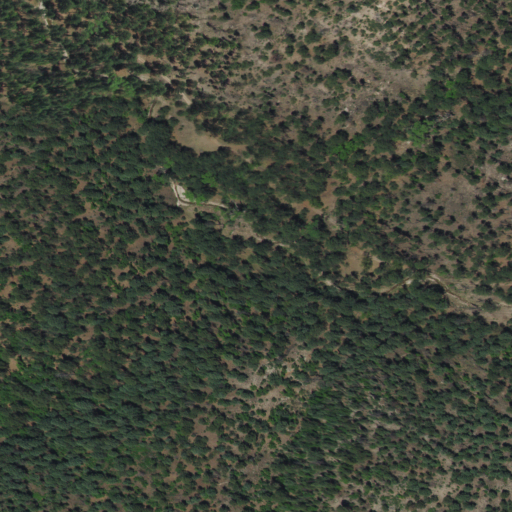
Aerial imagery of valley in New Mexico named Yates Spring Canyon containing only evergreen forest